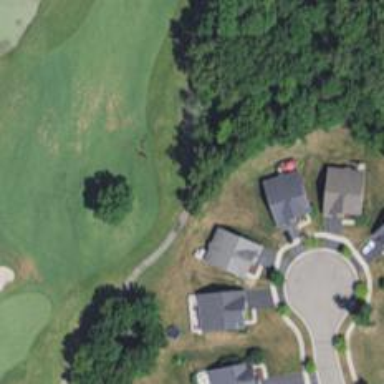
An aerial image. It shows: Path for golf carts.